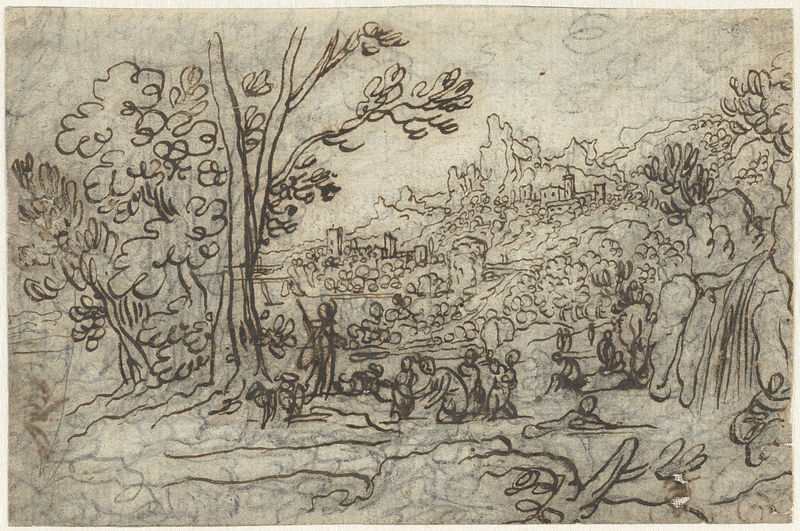
Titel: Landschap met Actaeon en Diana en haar gezellen
Künstler: Cigoli
Standort: Amsterdam
Institution: Rijksmuseum
Schlagwörter: baum, himmel, menschen, stadt, zeichnung, versammlung, feld, rede, gebet, menschn, papyrus